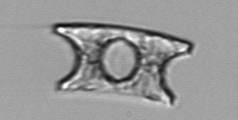
Label: Eucampia